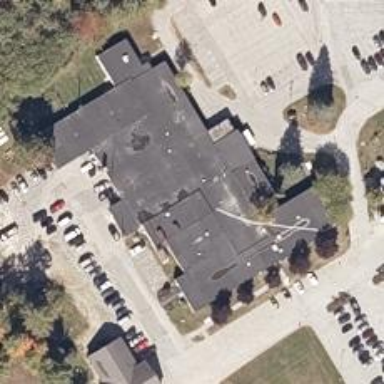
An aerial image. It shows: Healthcare facility.